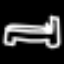
Label: bed